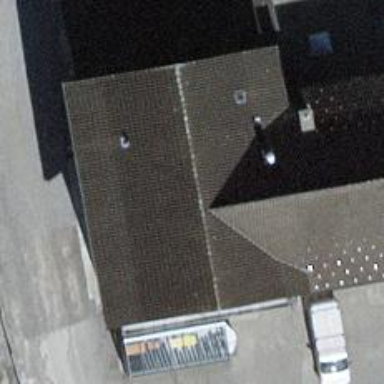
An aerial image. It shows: Restaurant.